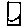
Label: square